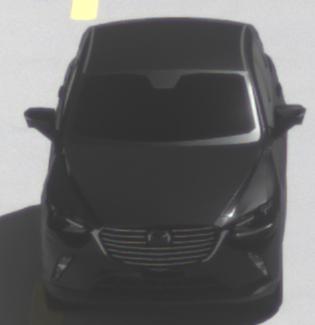
Make: Mazda
Model: CX-3 SKYACTIV-G 120
Detailed model: CX-3 (DK)
Model produced from: 2015/06
Model produced until: 2018/06
Doors: 5
Color: black
Road condition: dry road
Daytime: midday
Contrast: high contrast